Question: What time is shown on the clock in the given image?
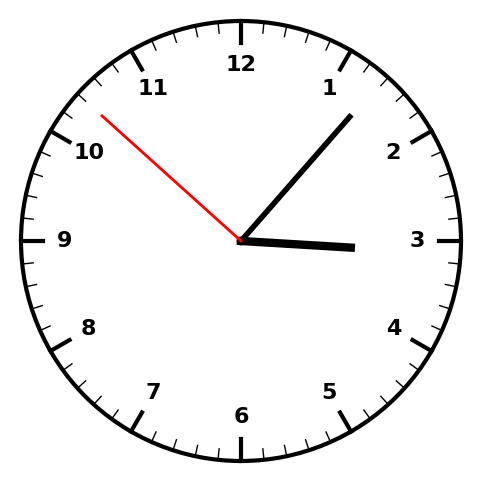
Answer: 03:06:52